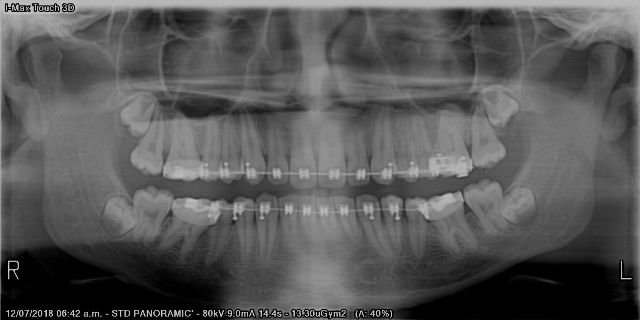
adult